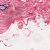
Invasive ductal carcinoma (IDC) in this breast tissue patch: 0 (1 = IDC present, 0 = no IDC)